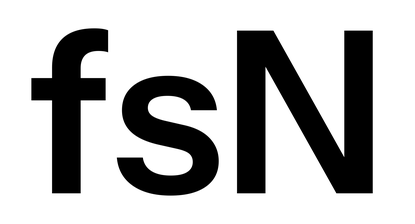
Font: InstrumentSans_SemiBold